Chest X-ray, AP view. Patient: 49 years old, sex F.
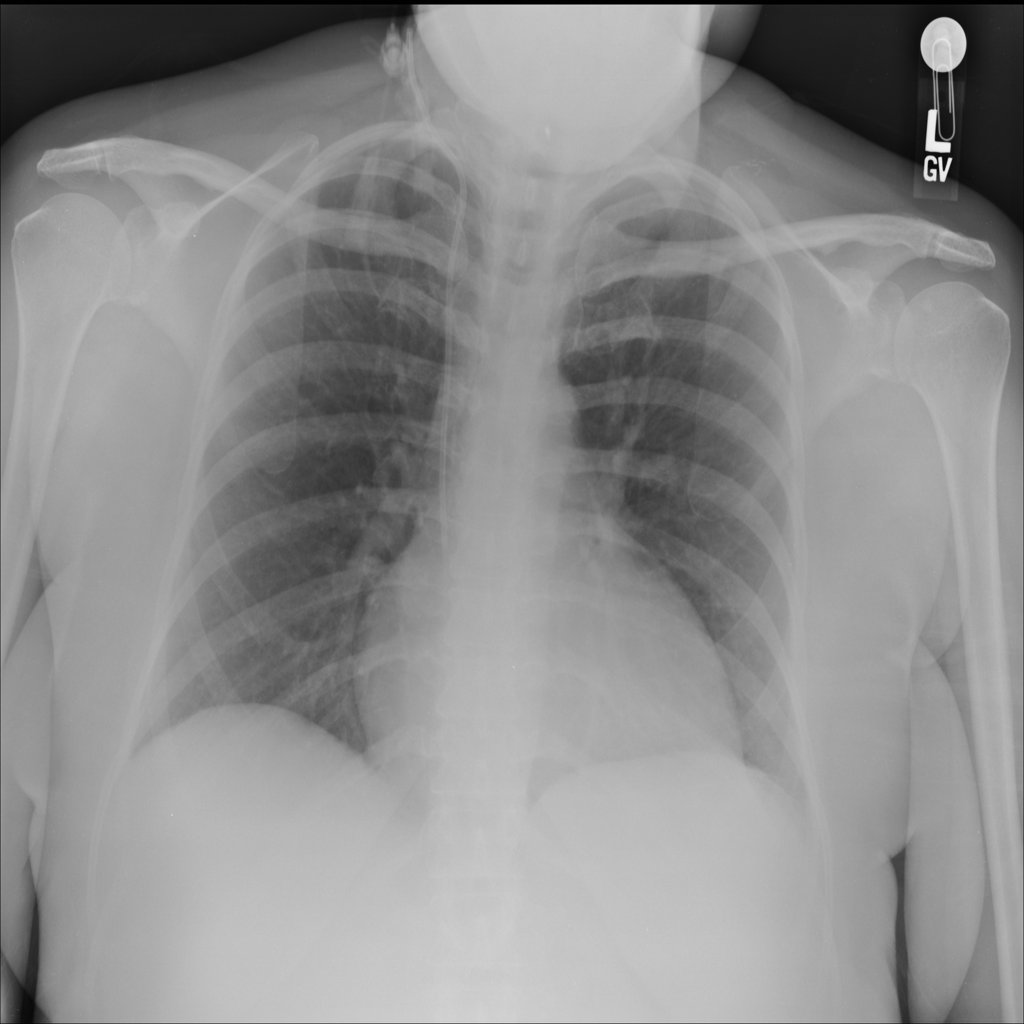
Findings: No Finding